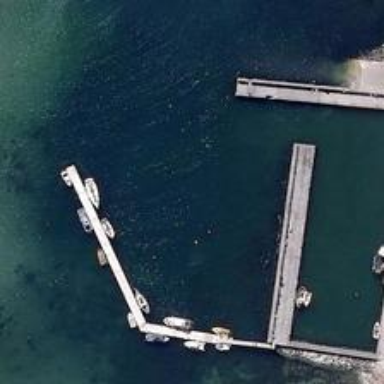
Several boats are in a port near a wharf .